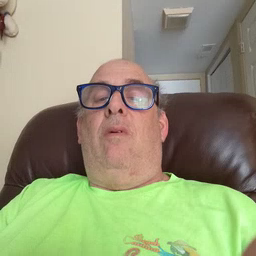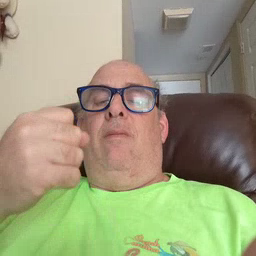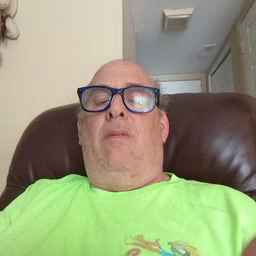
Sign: milk